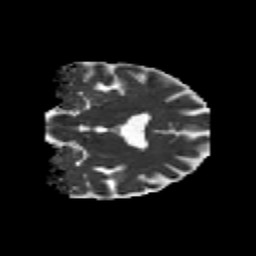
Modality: MD
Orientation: coronal
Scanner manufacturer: siemens
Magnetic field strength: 3 T
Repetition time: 6.8 s
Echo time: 0.093 s